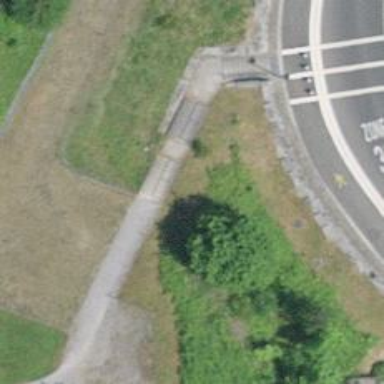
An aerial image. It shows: Set of steps on the road.